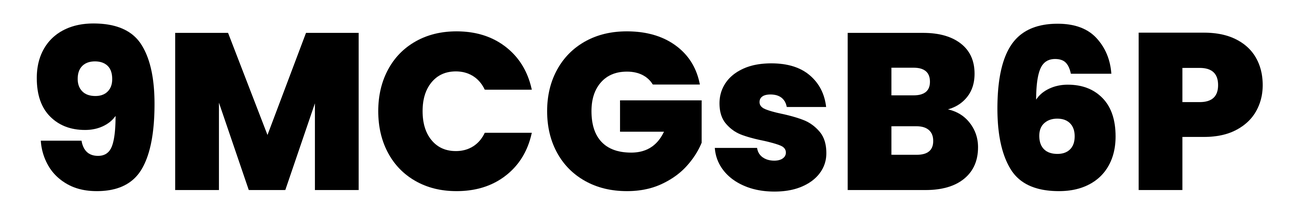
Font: Poppins-ExtraBold